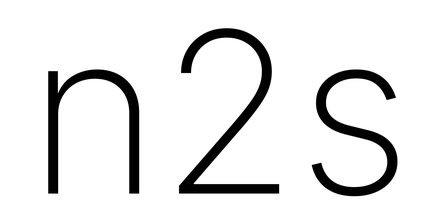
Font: Inter_ExtraLight